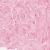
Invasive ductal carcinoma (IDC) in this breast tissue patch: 0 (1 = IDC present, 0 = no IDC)